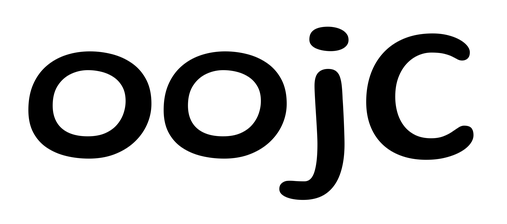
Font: Gluten_Regular